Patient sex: F
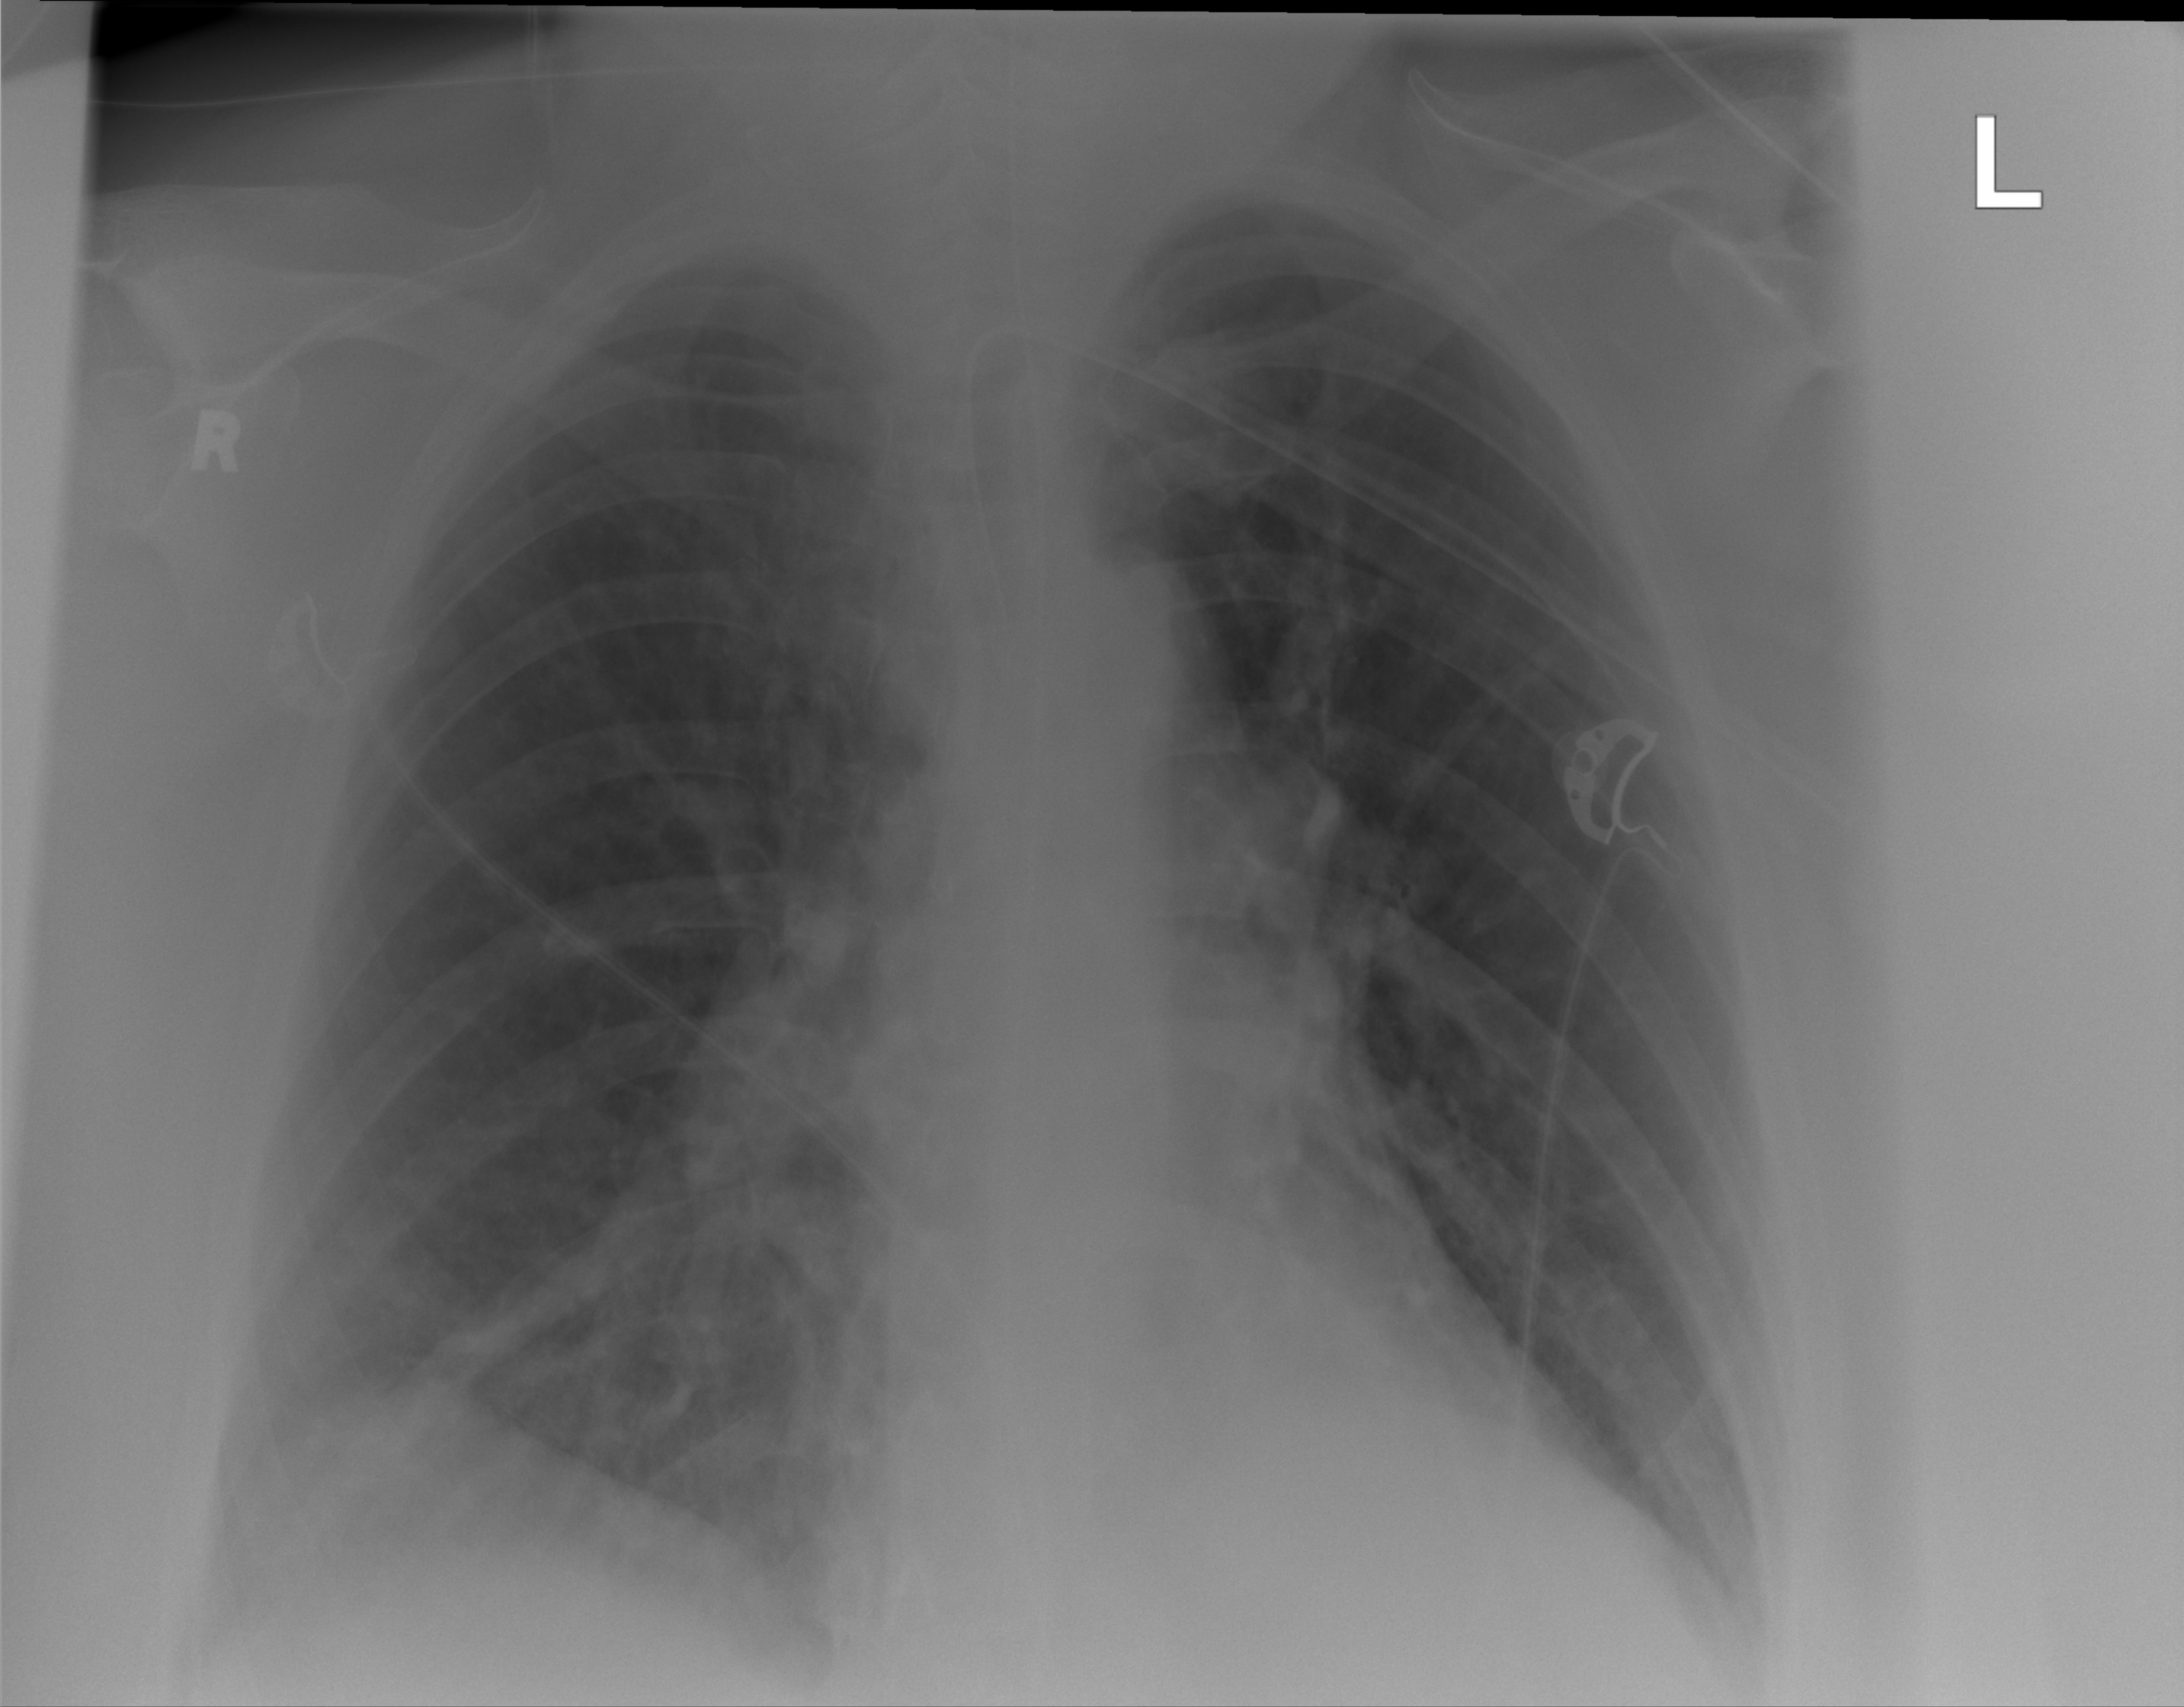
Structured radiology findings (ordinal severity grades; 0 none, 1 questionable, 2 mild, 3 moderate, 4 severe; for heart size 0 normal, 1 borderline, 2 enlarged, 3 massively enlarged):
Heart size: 0
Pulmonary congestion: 0
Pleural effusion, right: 0
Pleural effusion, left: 0
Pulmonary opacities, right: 0
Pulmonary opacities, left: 0
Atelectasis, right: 2
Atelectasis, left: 0